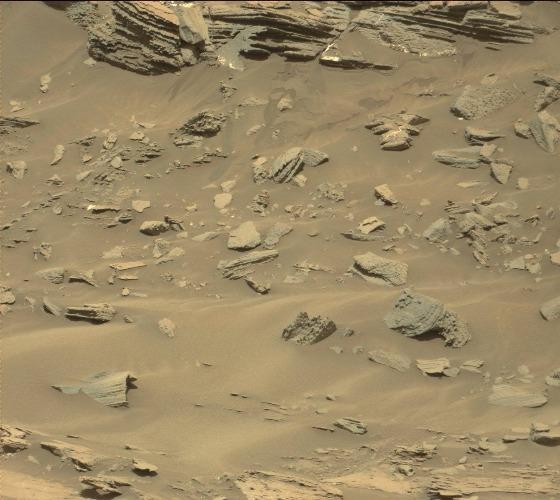
Terrain classes present: Bedrock, Gravel / Sand / Soil, Rock, Shadow